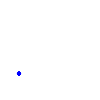
Particle: pion